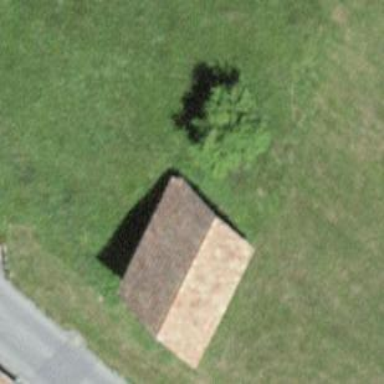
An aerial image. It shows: Rural barn.